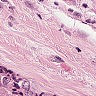
Metastatic tissue present: yes